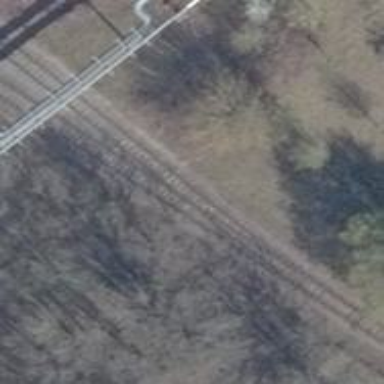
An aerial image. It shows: Railway switch.